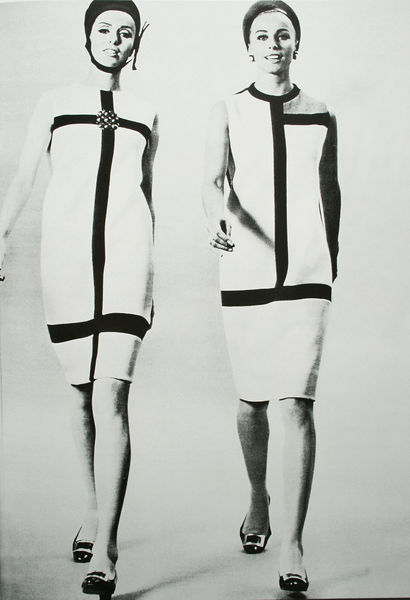
Titel: "Mondrian Look" von Yves Saint Laurent
Künstler: Willy Rizzo
Standort: viele Standorte
Institution: Seriendruck
Schlagwörter: feder, weiß, frauen, frau, hut, hüte, kleid, kleider, ohrring, schwarz, haube, mode, kappe, arm, kleidung, hände, gehen, stoff, ohrringe, paar, kopfbedeckung, schuhe, laufen, werbung, streifen, model, foto, linie, linear, schritt, entwurf, modelle, geometrisch, chic, schreitend, pumps, geometrie, op art, katalog, ärmellos, schwungvoll, modefotografie, laufsteg, modeschau, catwalk, modenschau, chanel, models, textilie, mondrian, mannequin, courreges, geradlinieg, kniefrei, mannequie, lä#chelnn, modells